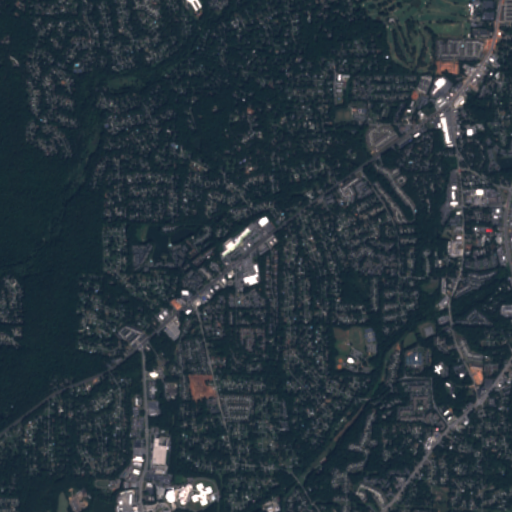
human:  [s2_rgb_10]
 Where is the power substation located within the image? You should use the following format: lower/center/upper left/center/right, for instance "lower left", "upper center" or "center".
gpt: The power substation is located in the center right of the image.
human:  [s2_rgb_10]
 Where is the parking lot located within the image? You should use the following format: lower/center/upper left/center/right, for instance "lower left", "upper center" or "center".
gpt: There is no parking lot in the image.